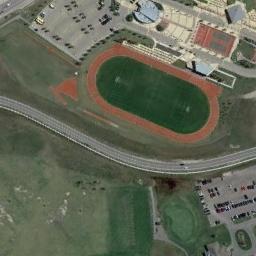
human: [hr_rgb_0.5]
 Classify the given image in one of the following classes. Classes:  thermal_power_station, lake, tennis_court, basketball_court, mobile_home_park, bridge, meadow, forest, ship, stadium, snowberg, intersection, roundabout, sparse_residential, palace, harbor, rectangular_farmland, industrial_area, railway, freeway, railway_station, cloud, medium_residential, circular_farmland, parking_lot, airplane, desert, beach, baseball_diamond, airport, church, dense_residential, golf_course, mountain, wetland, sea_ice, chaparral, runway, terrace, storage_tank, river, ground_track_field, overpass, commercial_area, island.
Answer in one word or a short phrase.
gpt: ground_track_field